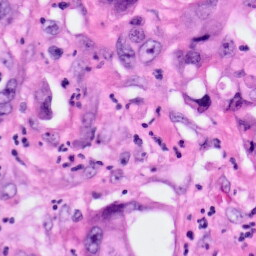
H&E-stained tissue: Pancreatic